Question: I want to know if it is possible to set the size of 'JButton' components in a 'GridBagLayout', I want my to Buttons "Start" and "Quit" among each other, and I want to make them bigger, the size is irrelevant, I want to know the general procedure.
I tried different things I found on the Internet (using other layouts) but it just ended with more errors.
'''
public class Display implements Runnable
{
public Display()
{
}
@Override
public void run() {
JFrame frame = new JFrame();
frame.setTitle("Title");
frame.setPreferredSize(new Dimension(500,700));
frame.setDefaultCloseOperation(JFrame.EXIT_ON_CLOSE);
createComponents(frame.getContentPane());
frame.pack();
frame.setVisible(true);
}
private void createComponents(Container cont)
{
GridBagLayout pane = new GridBagLayout();
JButton button1 = new JButton("Start");
JButton button2 = new JButton("Quit");
button1.setSize(new Dimension(200,200));
button1.setAlignmentX(Component.CENTER_ALIGNMENT);
button2.setAlignmentX(Component.CENTER_ALIGNMENT);
cont.setLayout(pane);
cont.add(button1);
cont.add(button2);
}
public static void main(String[] args)
{
Display d = new Display();
SwingUtilities.invokeLater(d);
}
}
'''
<URL>

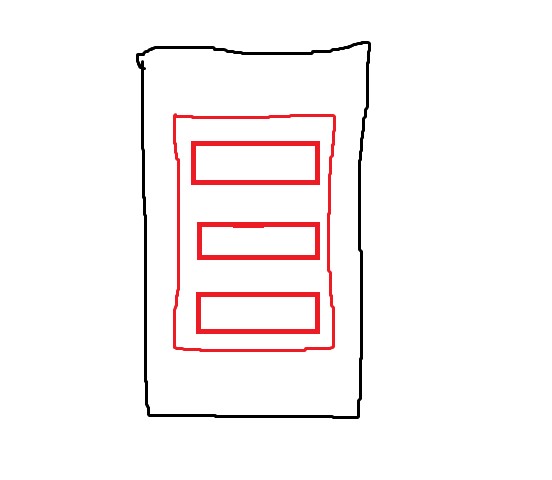
Answer: As mentioned by , this is well suited to a single column 'GridLayout'. A grid layout makes all components the same size. Provide some layout component spacing and add a largish empty border to the panel that contains the buttons, and the job is done.
> ..and I want to make them (buttons) bigger
There are a number of ways to make buttons larger. e.g.
1. Set a larger font.
2. Call setMargin(Insets) to add more space around the text.
3. Use a large icon.
4. Make the text longer (for more width).
The 3rd and 4th ways are quite arbitrary.
---
This example uses the first two, as well as an empty border around the buttons to provide further white-space.
<URL>
Check the comments in the code for details.
'''
import java.awt.*;
import javax.swing.*;
import javax.swing.border.EmptyBorder;
public class ButtonColumnLayout {
private JComponent ui = null;
String[] labels = {"Start", "Stop", "Quit"};
// adjust numbers to change spacing between button text and button edge
Insets insets = new Insets(10,40,10,40);
ButtonColumnLayout() {
initUI();
}
public void initUI() {
if (ui!=null) return;
// adjust last two numbers to change spacing between buttons
ui = new JPanel(new GridLayout(0, 1, 10, 10));
// adjust numbers to change border around buttons
ui.setBorder(new EmptyBorder(40,100,40,100));
for (String s : labels) {
ui.add(getBigButton(s));
}
}
private final JButton getBigButton(String text) {
JButton b = new JButton(text);
// adjust float value to change font size
b.setFont(b.getFont().deriveFont(25f));
b.setMargin(insets);
return b;
}
public JComponent getUI() {
return ui;
}
public static void main(String[] args) {
Runnable r = new Runnable() {
@Override
public void run() {
try {
UIManager.setLookAndFeel(UIManager.getSystemLookAndFeelClassName());
} catch (Exception useDefault) {
}
ButtonColumnLayout o = new ButtonColumnLayout();
JFrame f = new JFrame(o.getClass().getSimpleName());
f.setDefaultCloseOperation(JFrame.DISPOSE_ON_CLOSE);
f.setLocationByPlatform(true);
f.setContentPane(o.getUI());
f.pack();
f.setMinimumSize(f.getSize());
f.setVisible(true);
}
};
SwingUtilities.invokeLater(r);
}
}
'''